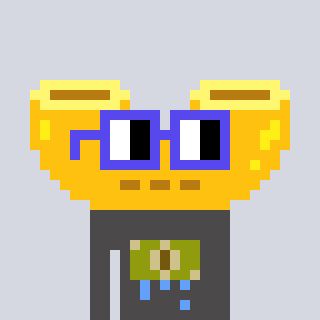
a pixel art character with square blue glasses, a macaroni-shaped head and a grayscale-colored body on a cool background